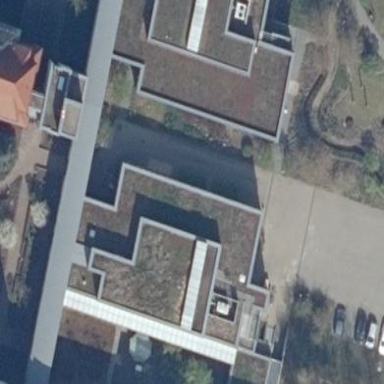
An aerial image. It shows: Hospital building.